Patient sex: M
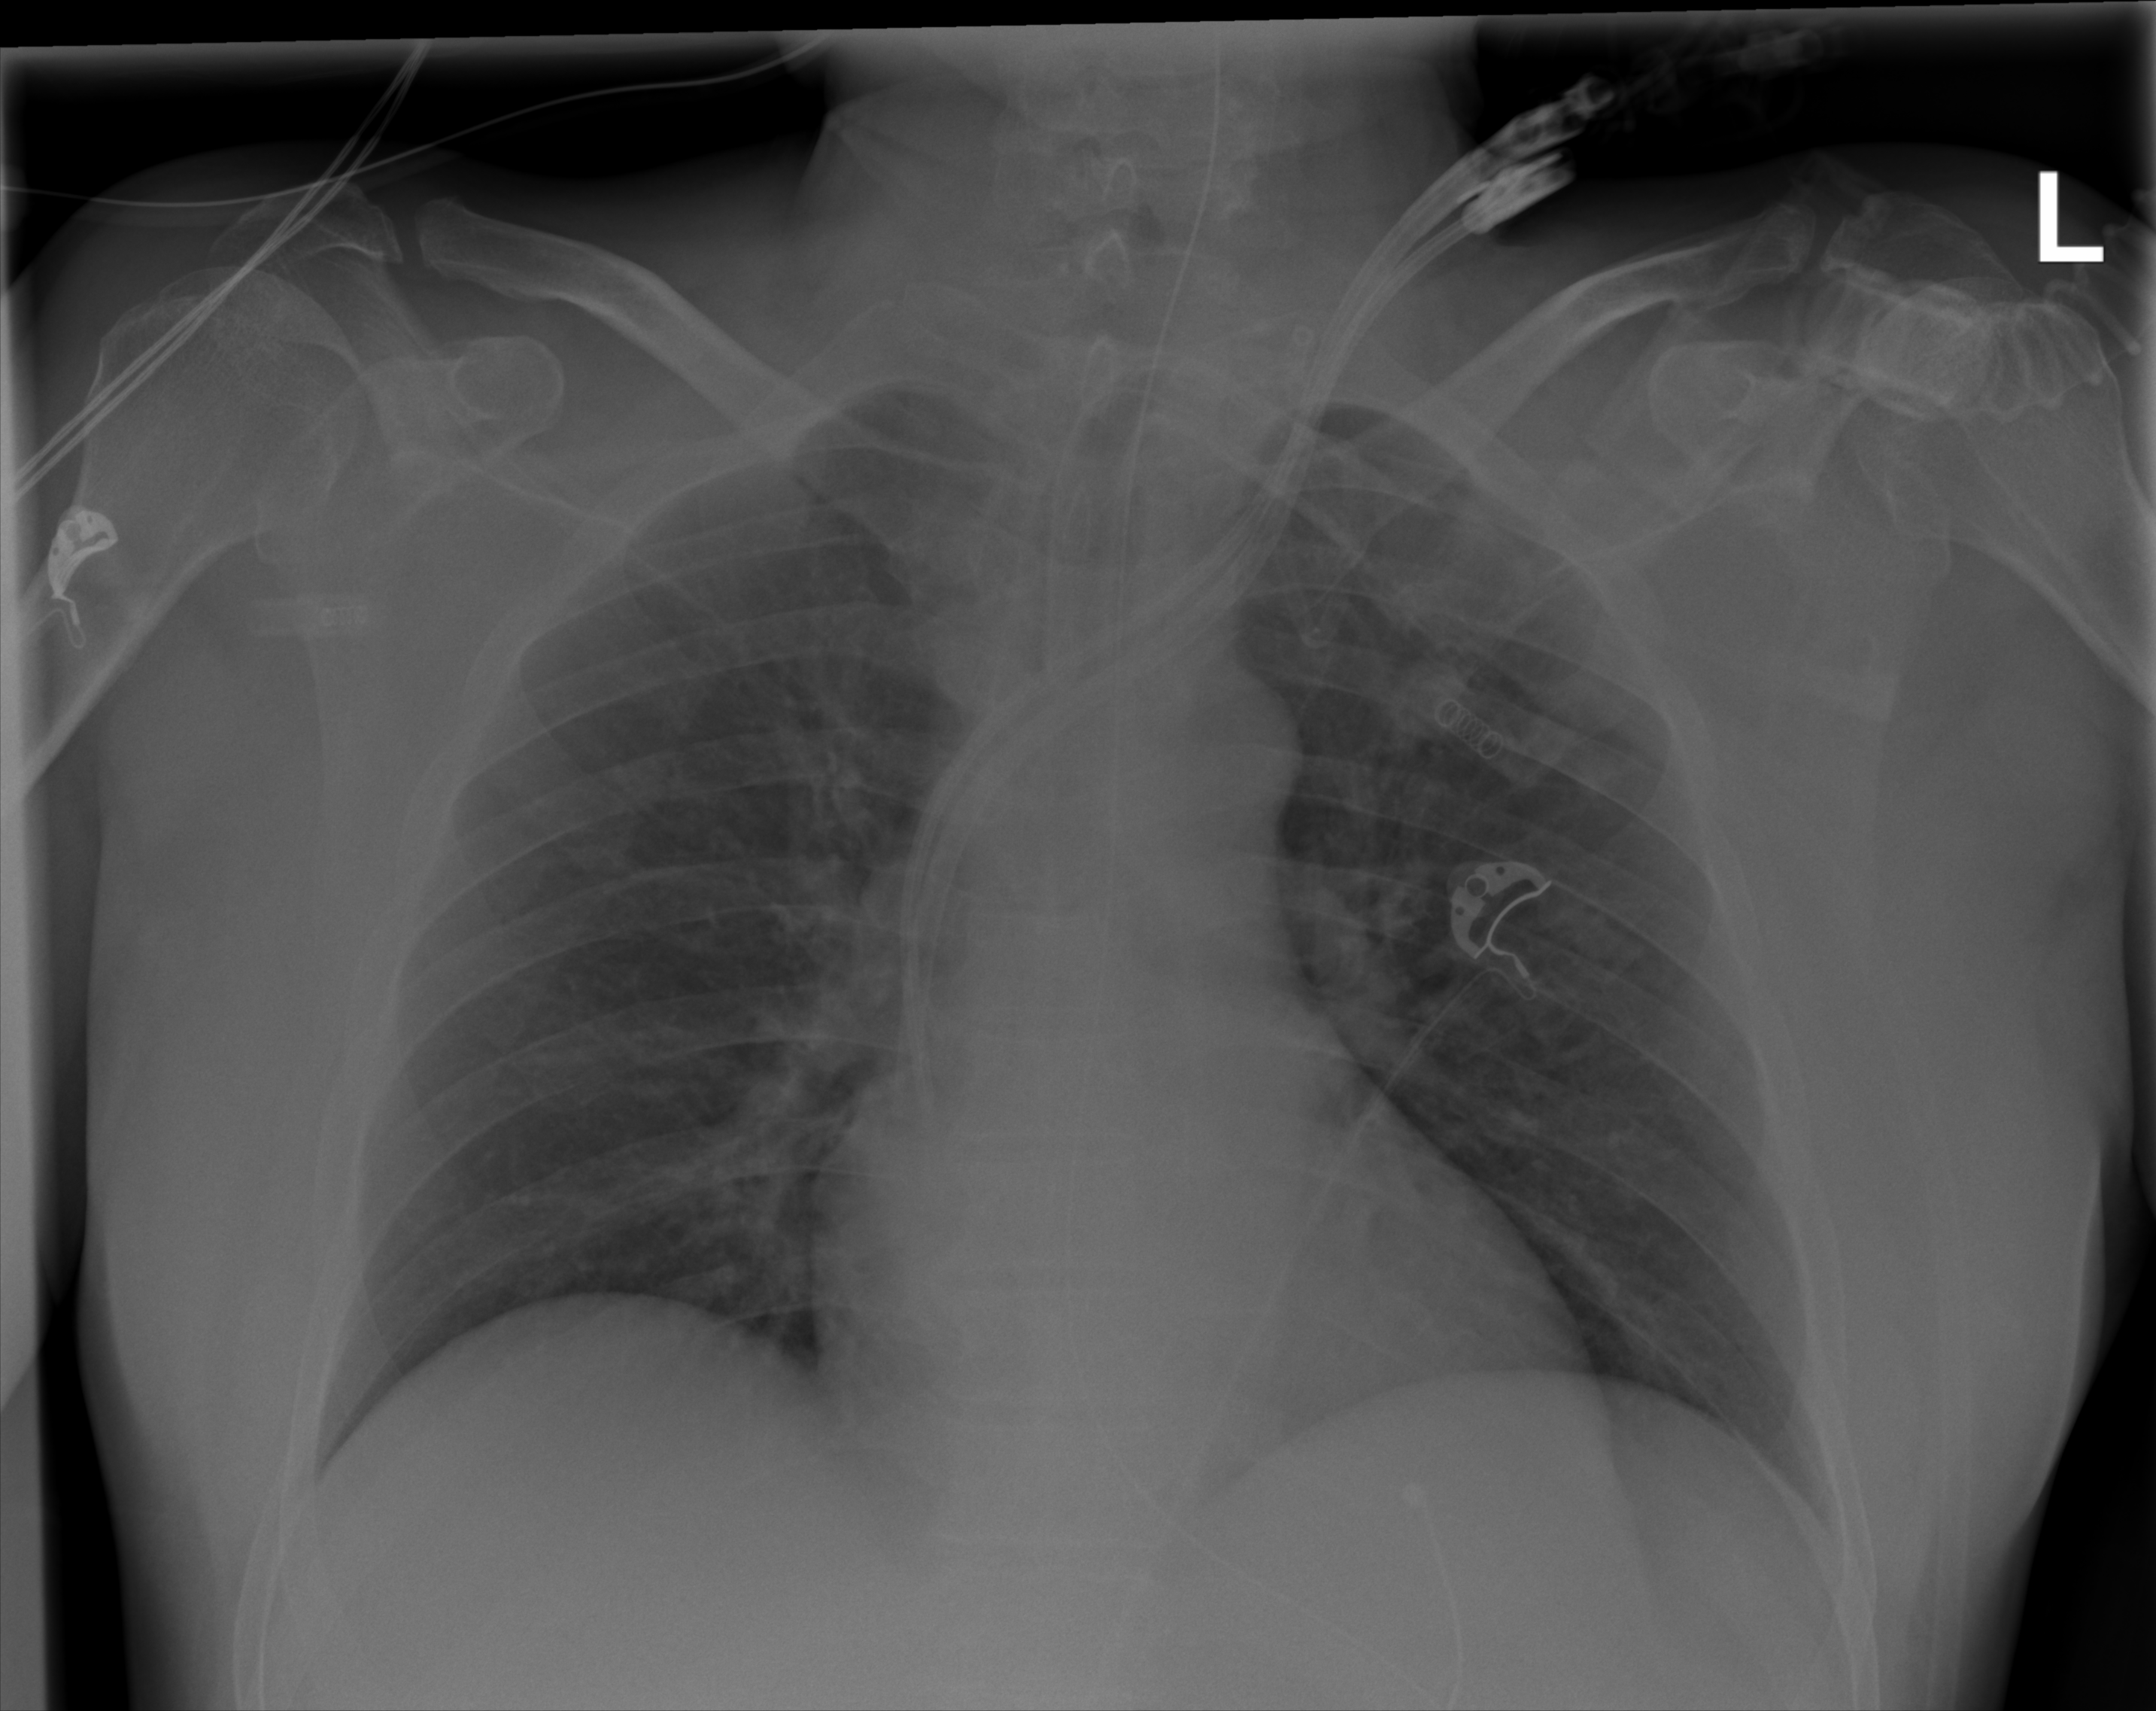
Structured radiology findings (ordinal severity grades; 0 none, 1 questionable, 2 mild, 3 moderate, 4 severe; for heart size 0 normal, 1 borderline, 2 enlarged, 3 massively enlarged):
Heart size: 0
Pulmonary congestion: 2
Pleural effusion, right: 0
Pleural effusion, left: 0
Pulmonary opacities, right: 0
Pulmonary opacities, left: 0
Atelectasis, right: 2
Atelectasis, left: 2